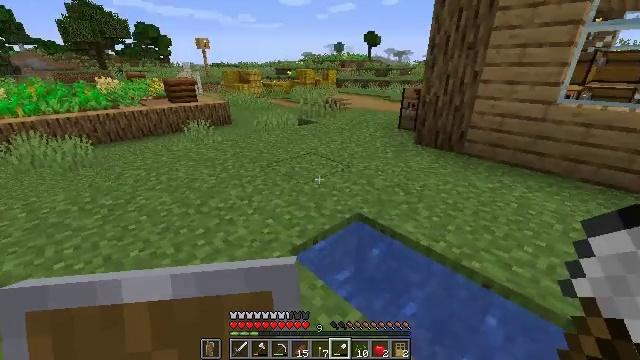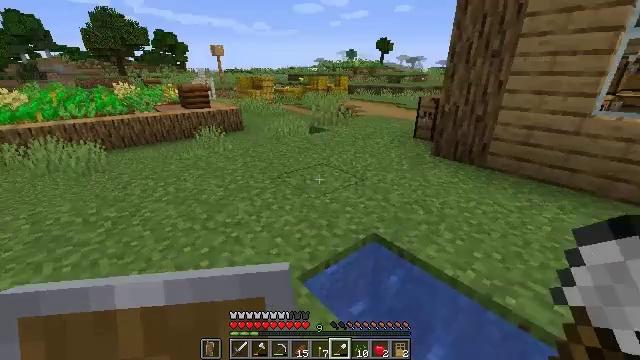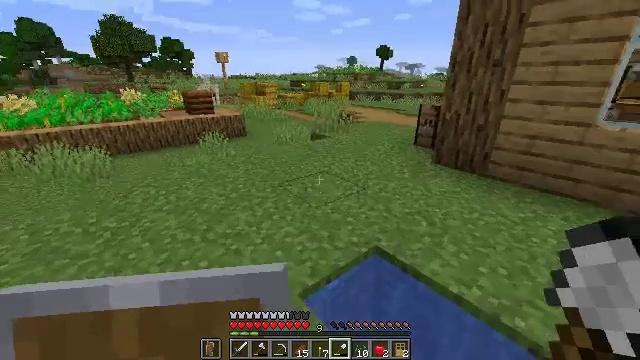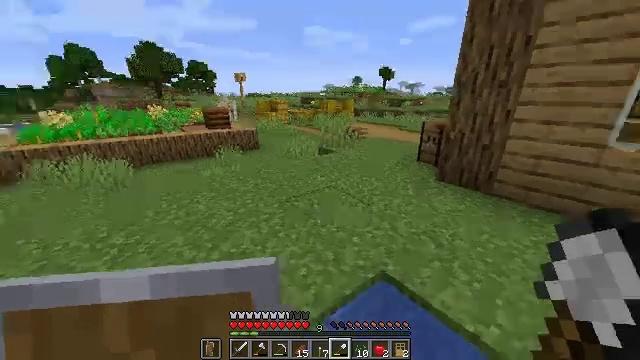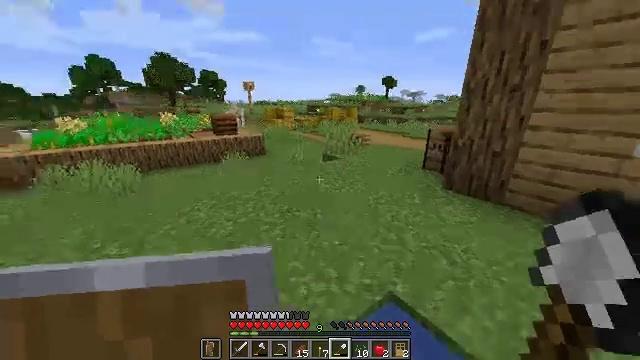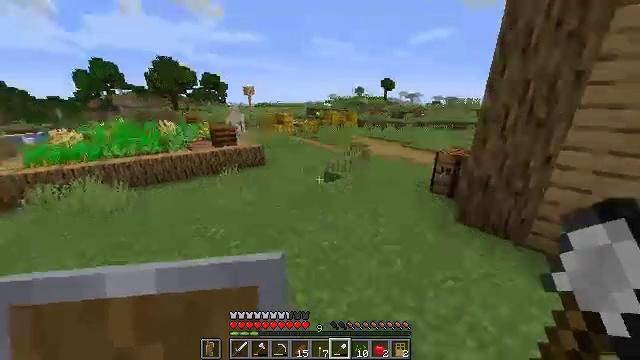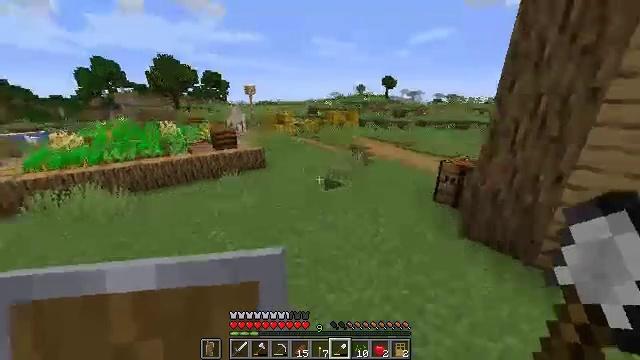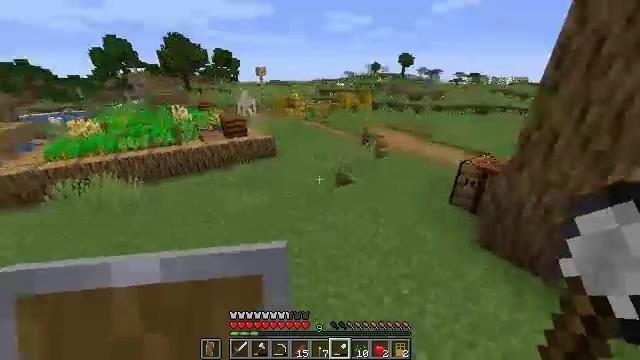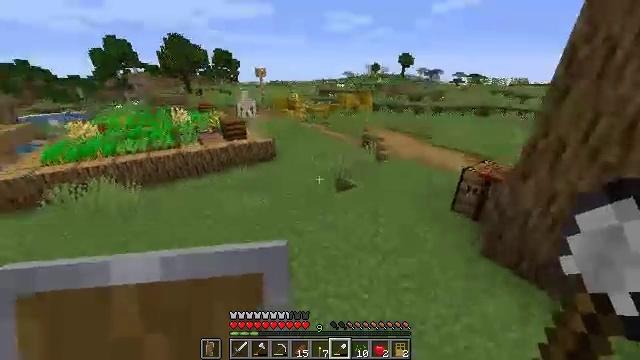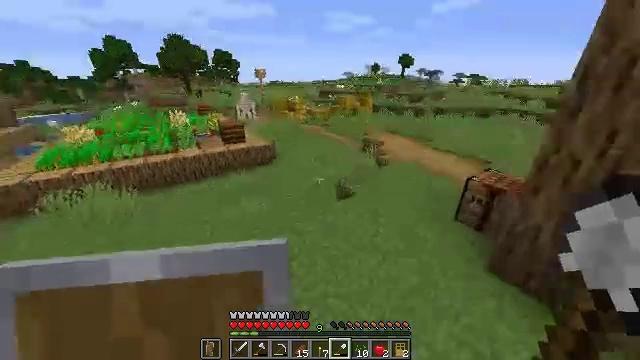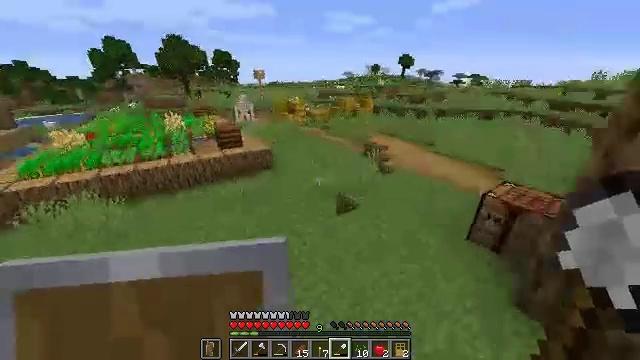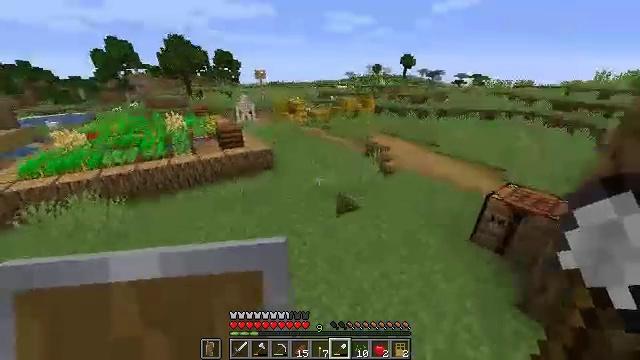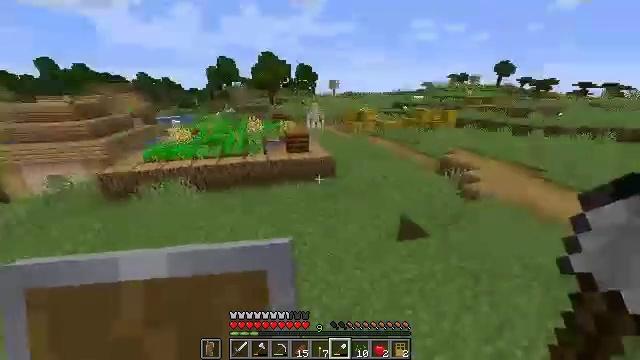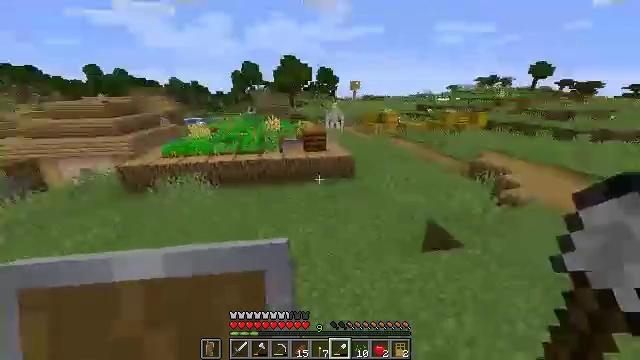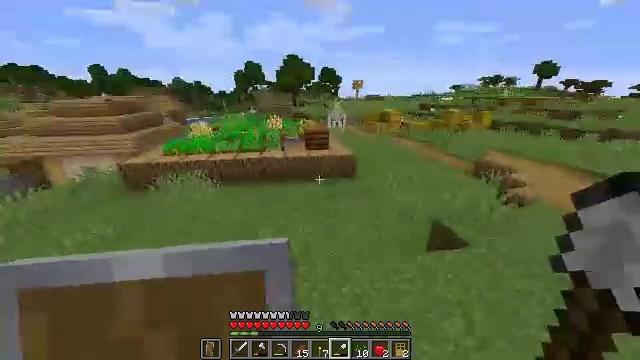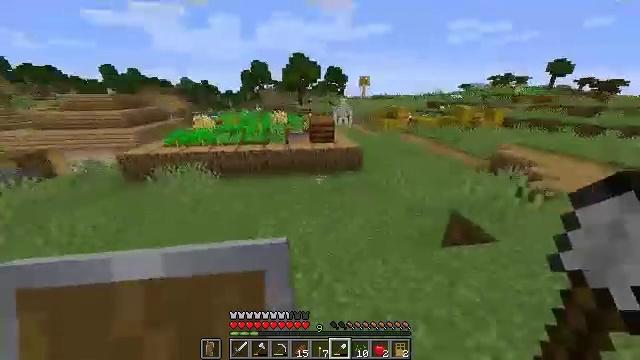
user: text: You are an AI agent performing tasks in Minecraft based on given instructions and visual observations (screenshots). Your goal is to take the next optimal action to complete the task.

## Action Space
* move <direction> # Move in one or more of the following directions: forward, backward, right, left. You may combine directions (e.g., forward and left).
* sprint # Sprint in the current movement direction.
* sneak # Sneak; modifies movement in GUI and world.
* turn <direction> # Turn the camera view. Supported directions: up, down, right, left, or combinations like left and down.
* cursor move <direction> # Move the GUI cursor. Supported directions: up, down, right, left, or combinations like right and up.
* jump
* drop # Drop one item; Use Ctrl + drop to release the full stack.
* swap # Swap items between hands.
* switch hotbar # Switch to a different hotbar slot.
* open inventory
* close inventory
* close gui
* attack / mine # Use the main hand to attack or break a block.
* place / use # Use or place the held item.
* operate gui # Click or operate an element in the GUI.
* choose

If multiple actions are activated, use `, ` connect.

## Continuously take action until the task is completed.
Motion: motion action
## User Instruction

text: Gather wheat by left-clicking on it.
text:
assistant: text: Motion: move forward, sprint, turn left and up
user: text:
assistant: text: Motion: move forward, sprint
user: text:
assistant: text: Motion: move forward, sprint, turn left and up
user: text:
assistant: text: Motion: move forward, sprint, turn left
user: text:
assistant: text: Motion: move forward, jump
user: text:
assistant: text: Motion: move forward, jump
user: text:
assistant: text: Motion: move forward, turn left and down, jump
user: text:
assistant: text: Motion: move forward, jump
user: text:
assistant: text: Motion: move forward, jump
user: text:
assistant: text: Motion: move forward and move left
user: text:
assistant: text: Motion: move forward and move left
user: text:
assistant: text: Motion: move forward and move left, turn left and up
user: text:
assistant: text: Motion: move forward and move left, turn left
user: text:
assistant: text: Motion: move forward and move left
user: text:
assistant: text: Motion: move forward and move left, turn left
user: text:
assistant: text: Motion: move forward and move left, turn left
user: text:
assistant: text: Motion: move forward and move left, turn left
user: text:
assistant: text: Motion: move forward and move left, jump
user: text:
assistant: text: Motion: move forward, jump
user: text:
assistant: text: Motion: move forward, jump
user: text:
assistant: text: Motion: move forward, jump
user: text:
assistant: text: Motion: move forward, jump
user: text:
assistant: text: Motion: move forward, jump
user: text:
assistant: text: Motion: move forward, jump
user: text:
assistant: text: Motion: move forward
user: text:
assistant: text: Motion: move forward, turn right
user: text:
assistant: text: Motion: move forward
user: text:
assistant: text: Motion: move forward
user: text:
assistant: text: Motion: move forward, turn left and down
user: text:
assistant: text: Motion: move forward, turn left